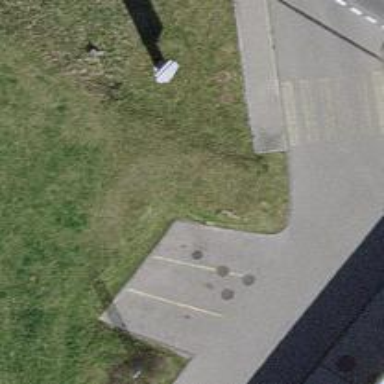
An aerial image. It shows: Charging station.